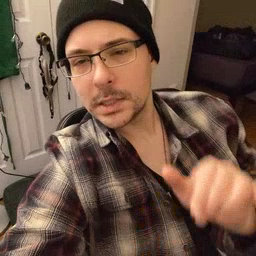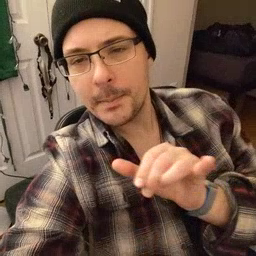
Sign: same